Question: How can I remove the extra space in the flex-wrap elements as shown in the
.
I have tried to wrap the column vertically when width becomes less than 900px and horizontally when it is greater than it.
My code is given below.
'''
.container {
display: flex;
background-color: #528ef3;
height: 300px;
width: 300px;
padding: 20px;
flex-wrap: nowrap;
/*flex-direction: column;*/
}
.items {
background-color: purple;
color: white;
font-weight: bold;
border: 2px solid darkblue;
text-align: center;
padding-top: 10px;
height: 50px;
width: 150px;
}
@media (max-width: 900px) {
.container {
flex-wrap: wrap;
}
}
'''
'''
<!DOCTYPE html>
<html lang="en">
<head>
<meta charset="UTF-8">
<title>Media Columns</title>
<link rel="stylesheet" href="mediaColumn.css">
</head>
<body>
<div class="container">
<div class="items">This is column 1</div>
<div class="items">This is column 2</div>
<div class="items">This is column 3</div>
</div>
</body>
</html>
'''
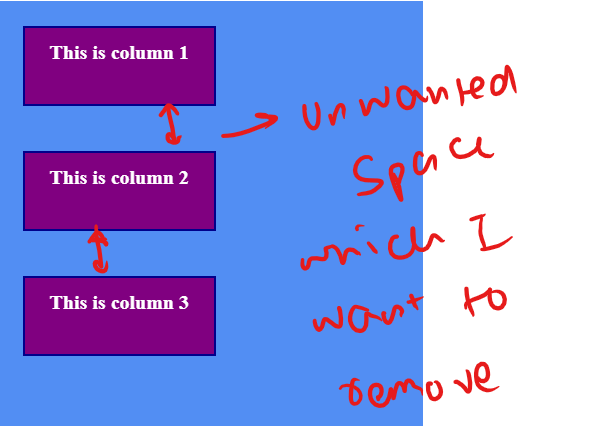
Answer: I think you want to use 'align-content: flex-start;'. Maybe you need to adjust some paddings and/or move the 'align-content: flex-start;' in the media query.
'''
.container {
display: flex;
background-color: #528ef3;
height: 300px;
width: 300px;
padding: 20px;
flex-wrap: nowrap;
align-content: flex-start;
}
.items {
background-color: purple;
color: white;
font-weight: bold;
border: 2px solid darkblue;
text-align: center;
height: 50px;
width: 150px;
}
@media (max-width: 900px) {
.container {
flex-wrap: wrap;
}
}
'''
'''
<!DOCTYPE html>
<html lang="en">
<head>
<meta charset="UTF-8">
<title>Media Columns</title>
<link rel="stylesheet" href="mediaColumn.css">
</head>
<body>
<div class="container">
<div class="items">This is column 1</div>
<div class="items">This is column 2</div>
<div class="items">This is column 3</div>
</div>
</body>
</html>
'''